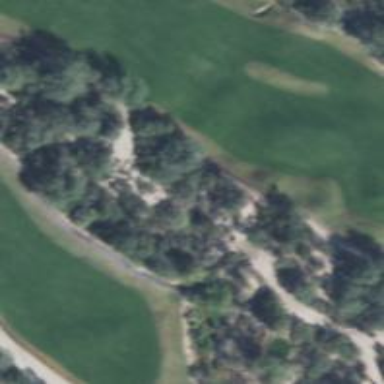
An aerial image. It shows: Path for both road and golf.